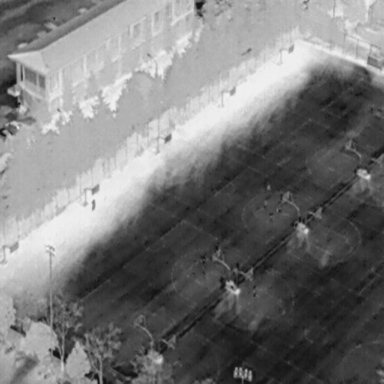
There are two Cars in the infrared image.